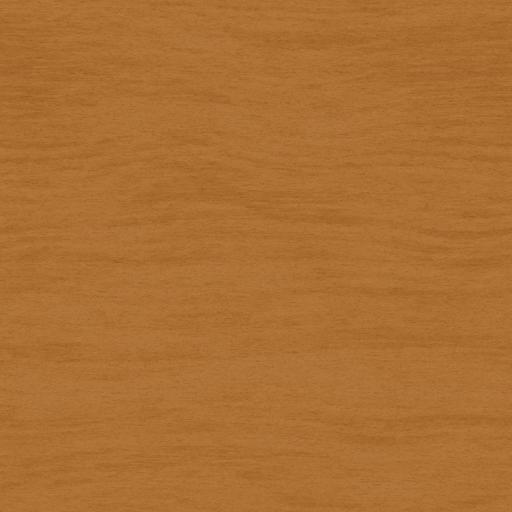
Tags: clean fine orange smooth wood wooden